Field crop: maize
Growth stage: 2
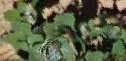
Species: chenopodium